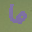
Label: 6